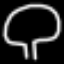
Label: mushroom